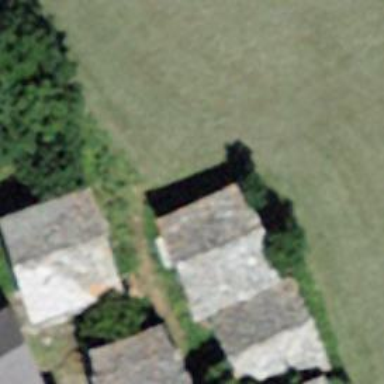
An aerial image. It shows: Rural barn.